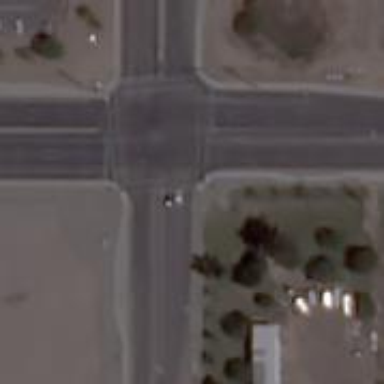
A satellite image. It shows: Crossing on the road.